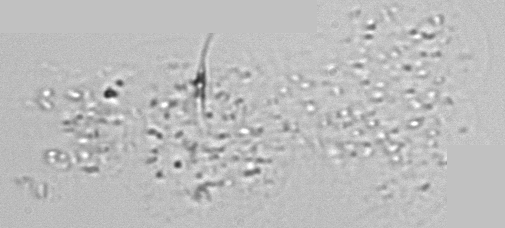
Label: Phaeocystis_debris